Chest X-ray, AP view. Patient: 45 years old, sex M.
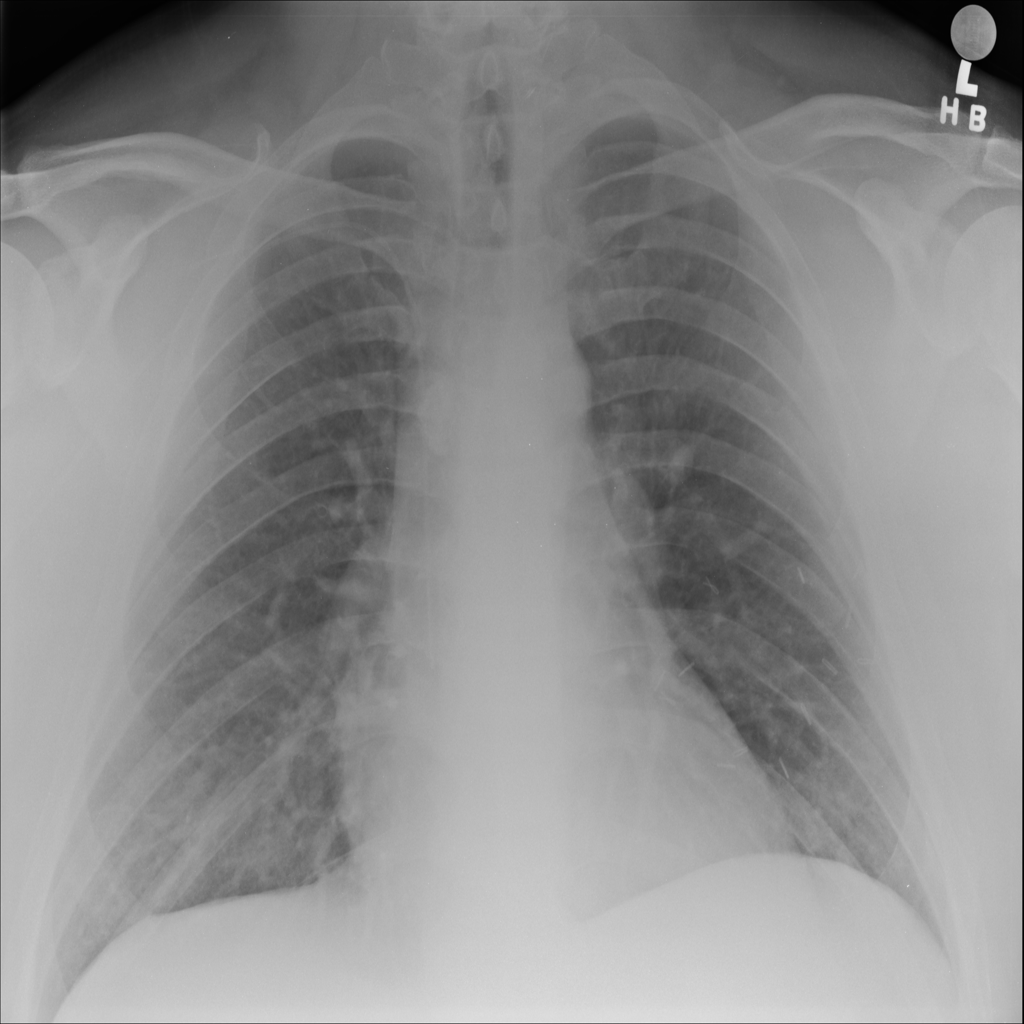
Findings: Edema, Effusion